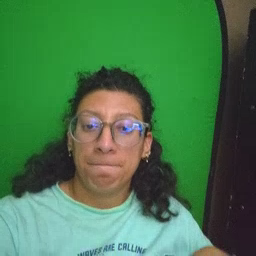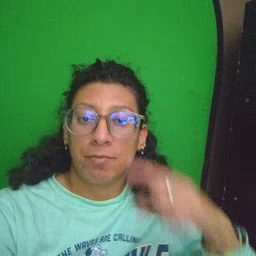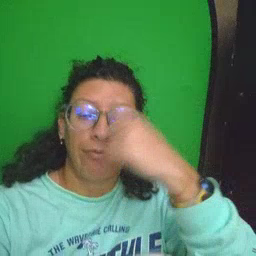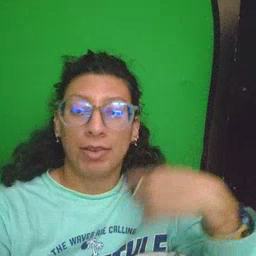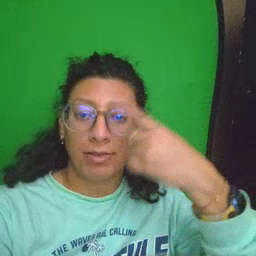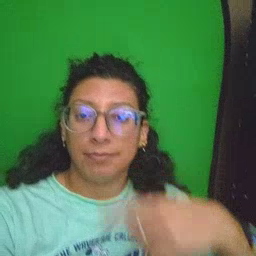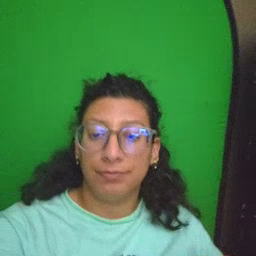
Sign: face